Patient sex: M
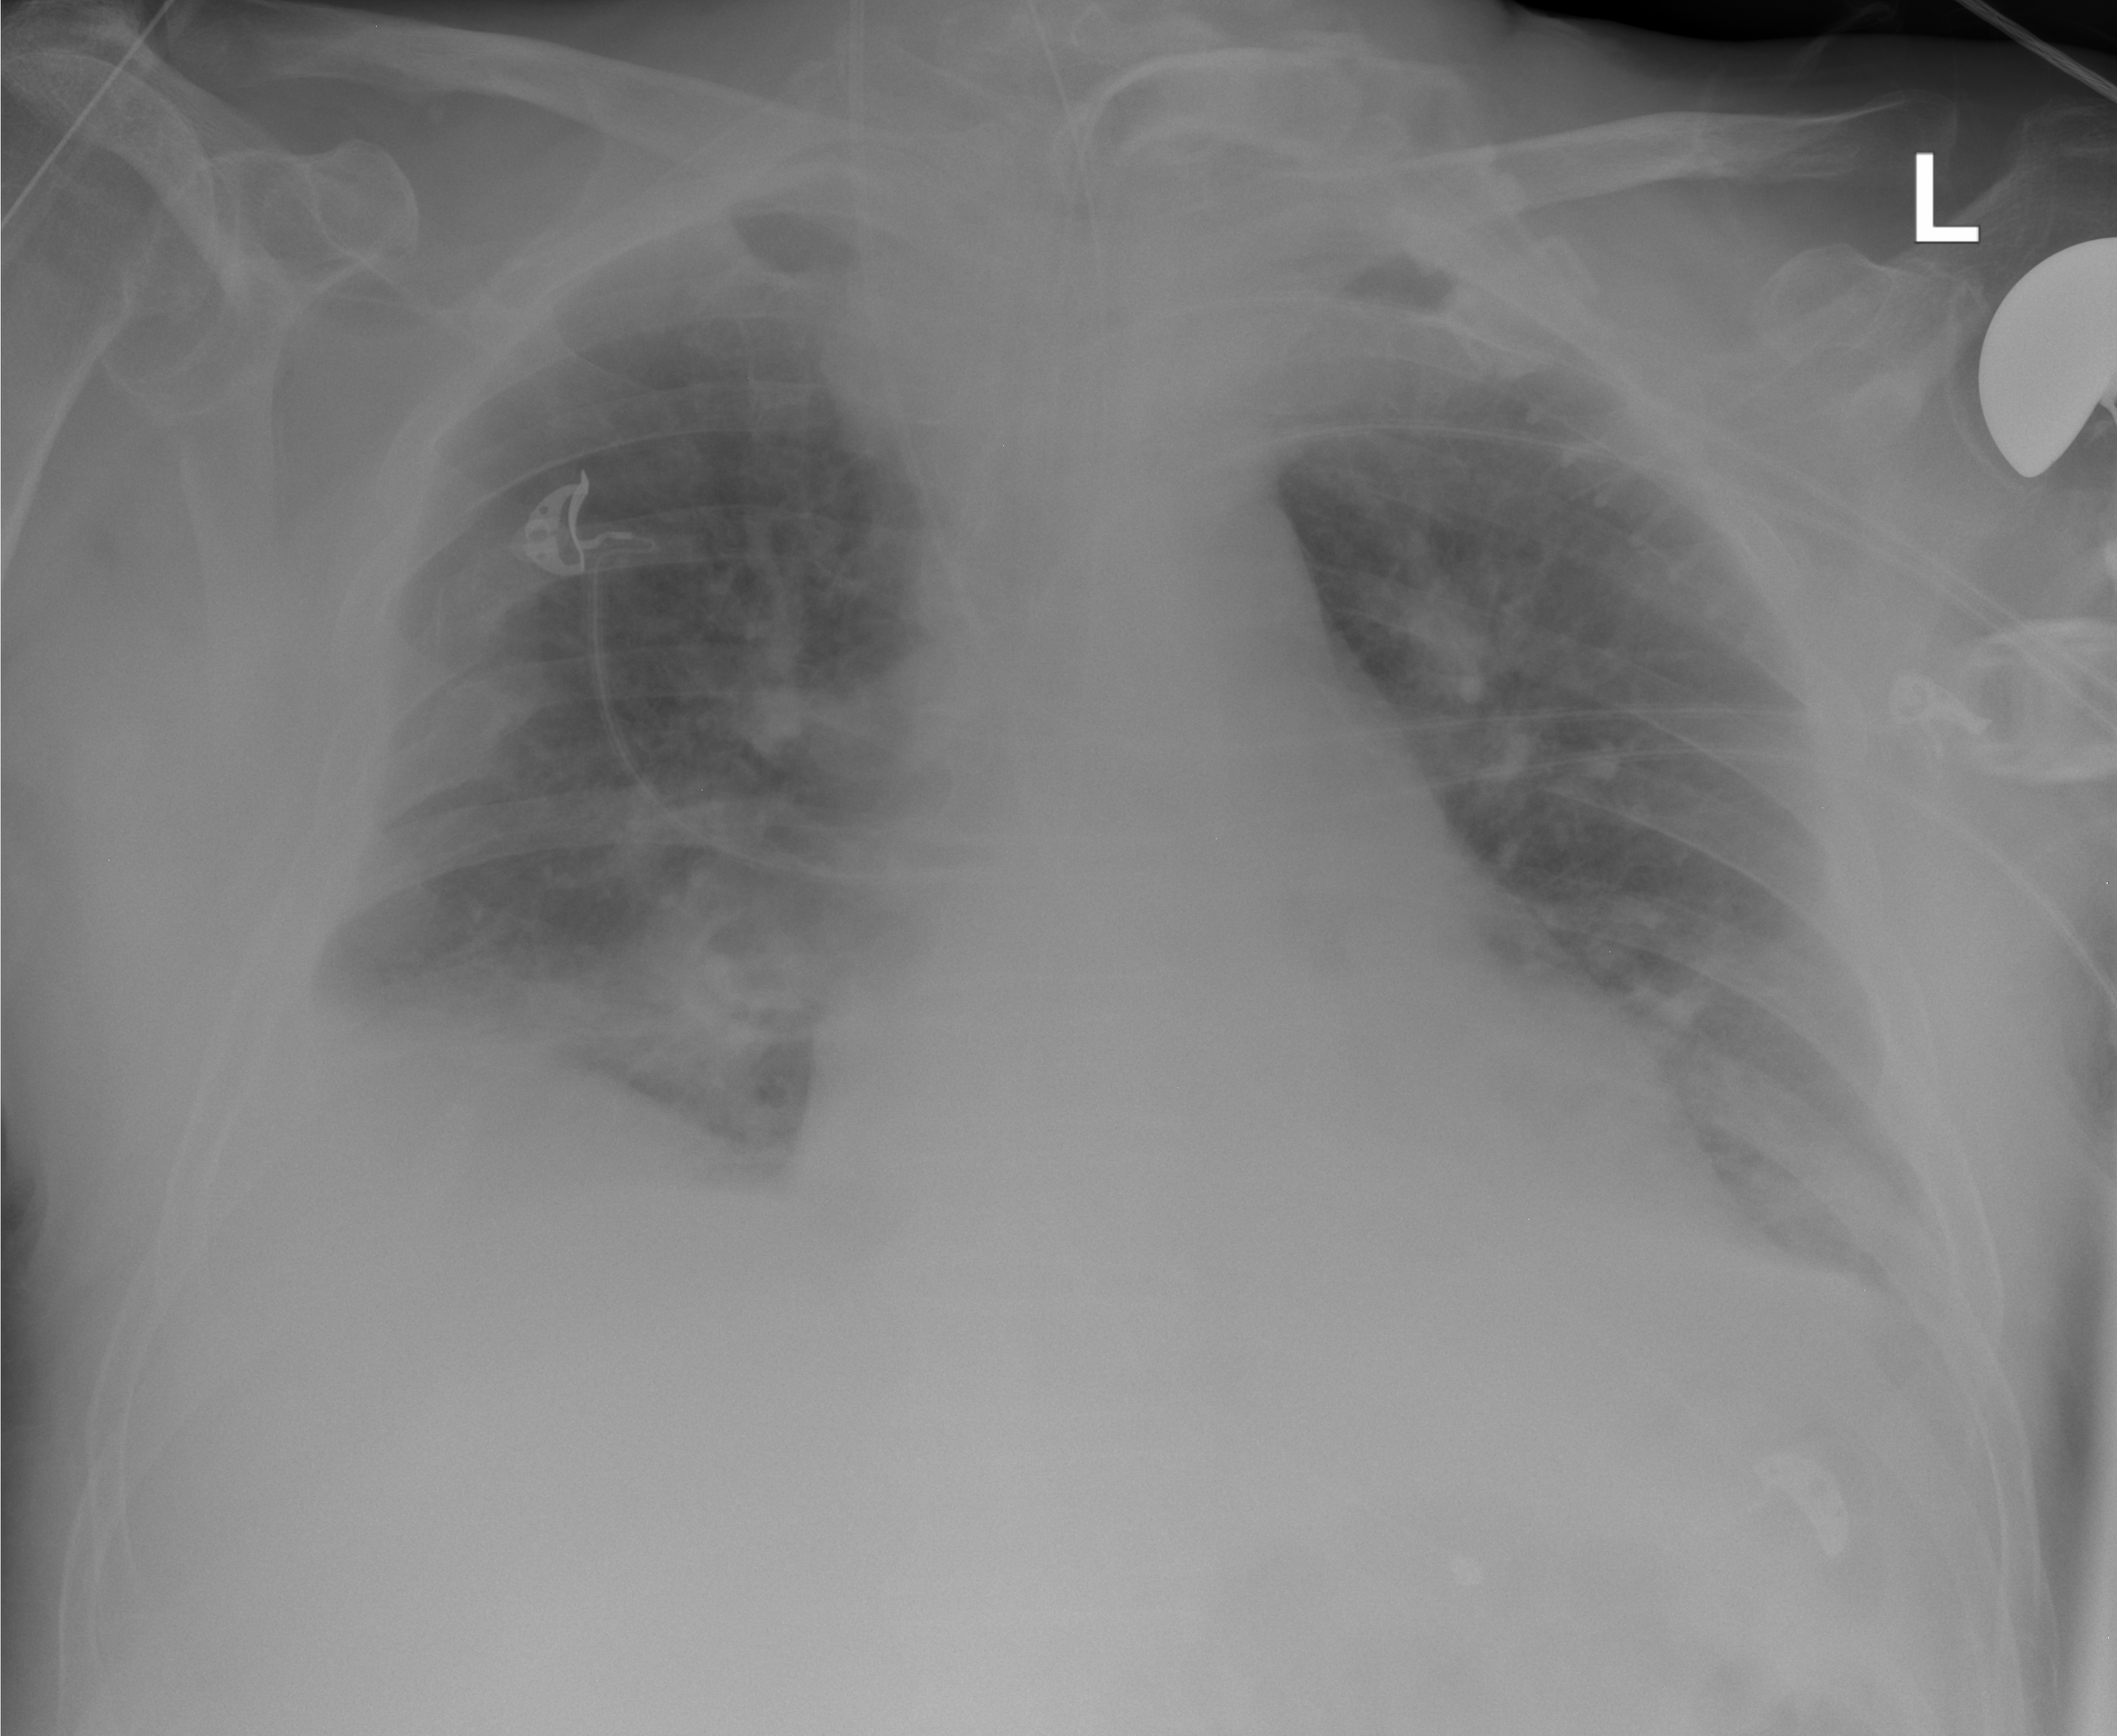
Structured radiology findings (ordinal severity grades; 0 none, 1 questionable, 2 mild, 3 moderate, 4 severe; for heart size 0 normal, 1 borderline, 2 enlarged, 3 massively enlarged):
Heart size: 2
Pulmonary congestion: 0
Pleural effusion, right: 1
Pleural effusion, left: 2
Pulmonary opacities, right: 2
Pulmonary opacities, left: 0
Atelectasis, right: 2
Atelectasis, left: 2